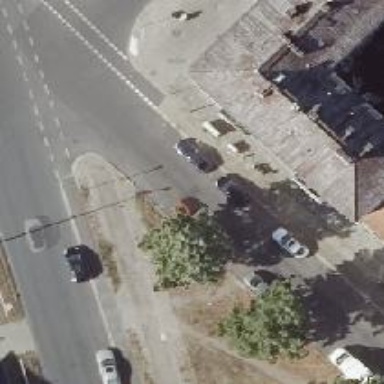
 there is track designated for cyclists."